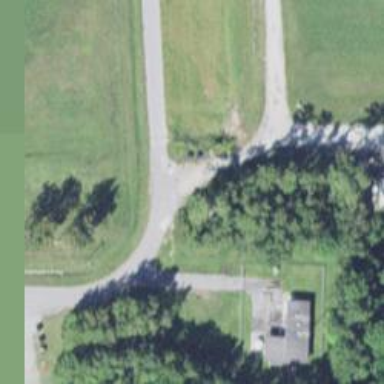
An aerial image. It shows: Residential road with sidewalk on the left.